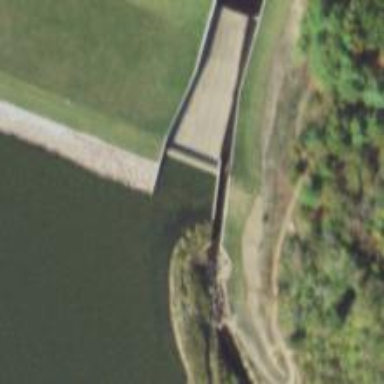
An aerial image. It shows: Dam across waterway.